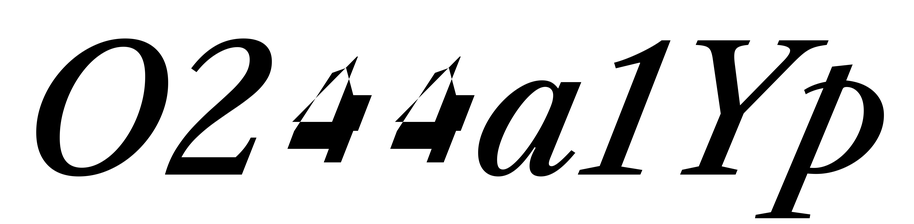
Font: LibreCaslonText-Italic_Medium_Italic